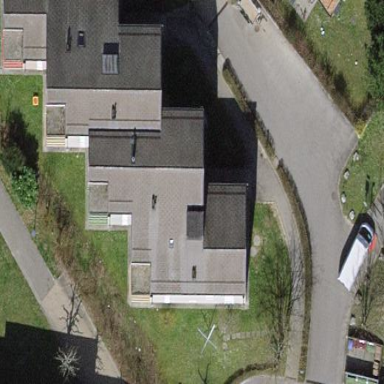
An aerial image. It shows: View of apartment building.